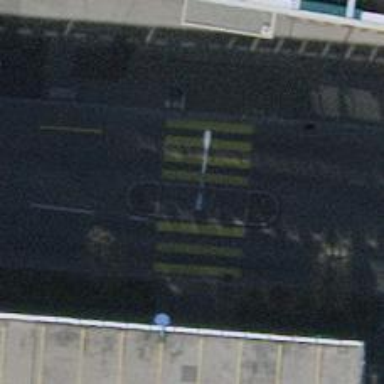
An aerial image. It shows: Uncontrolled zebra crossing with marked island on the road.